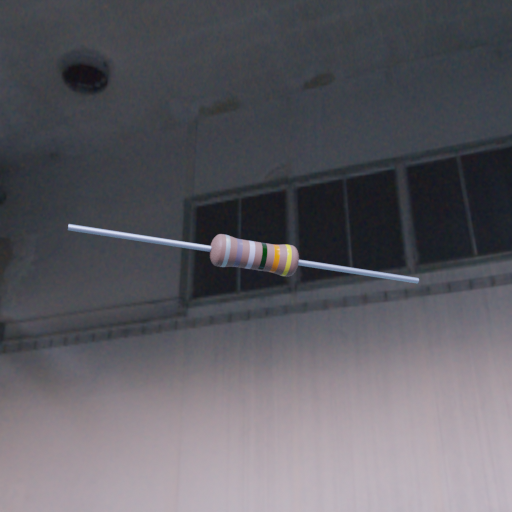
Resistor colour bands (in order): silver, gray, silver, black, orange, yellow